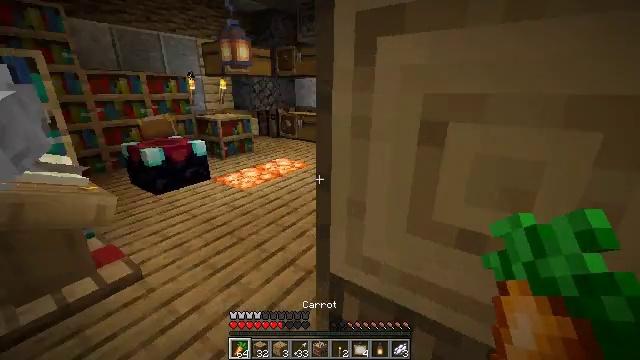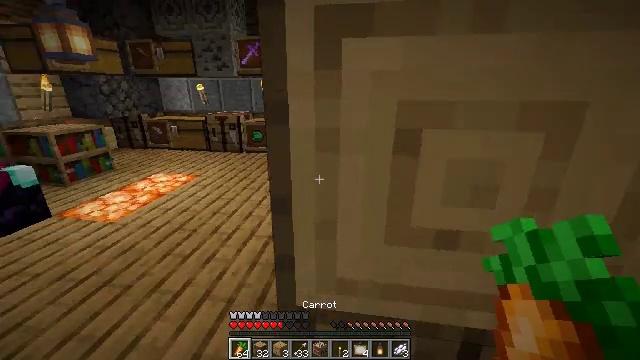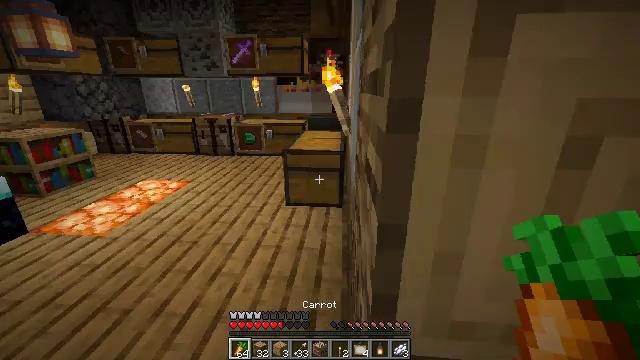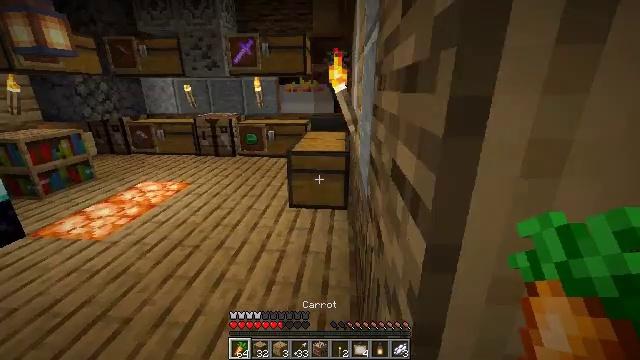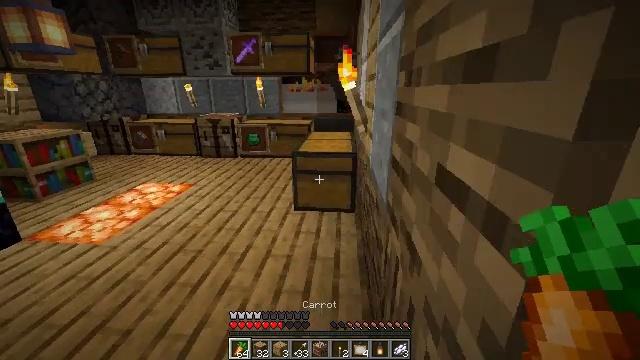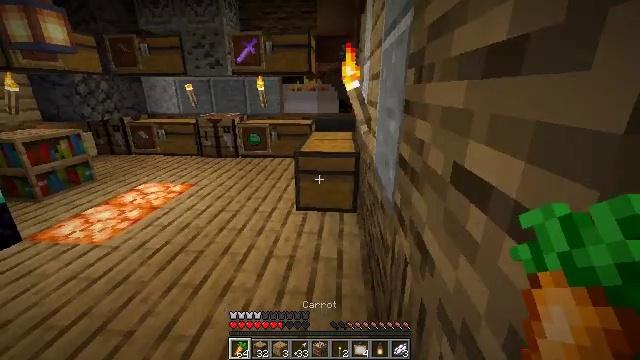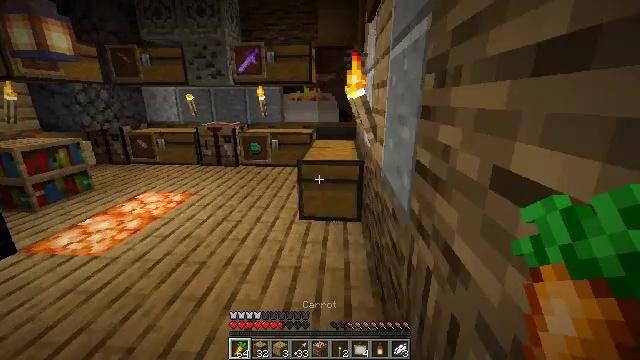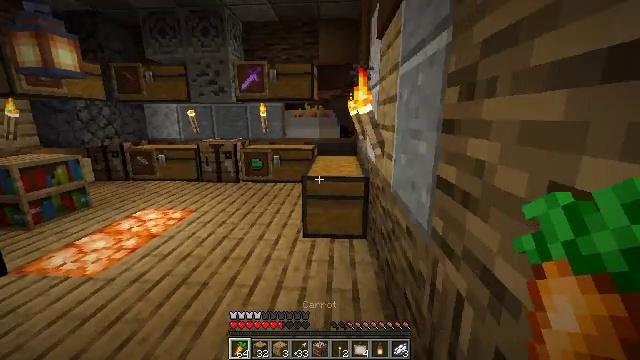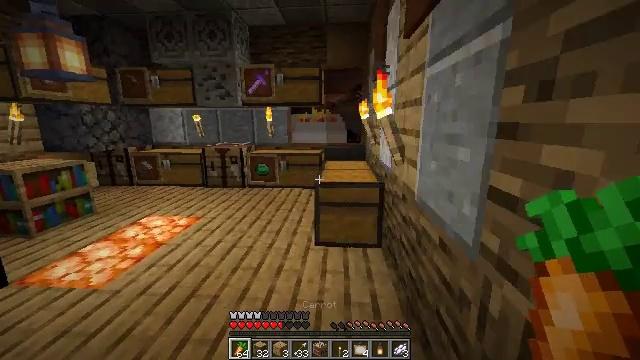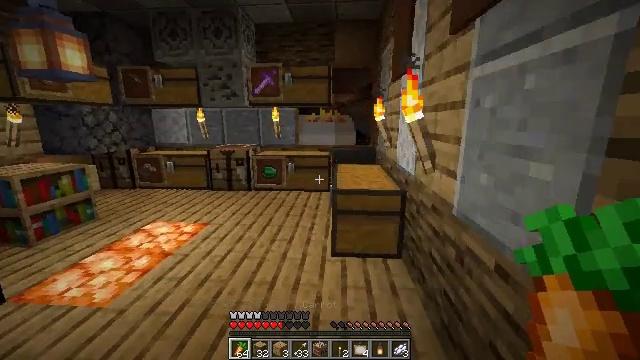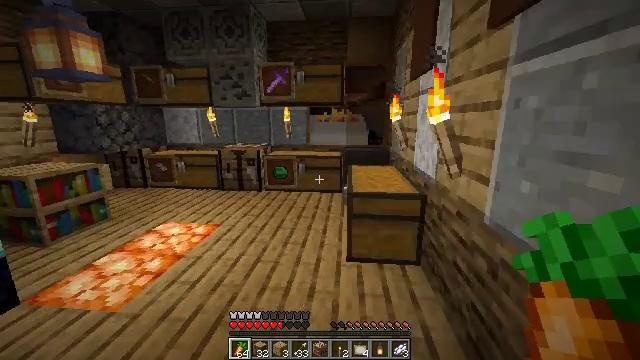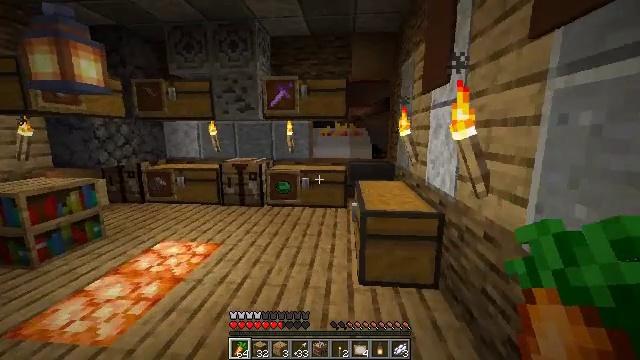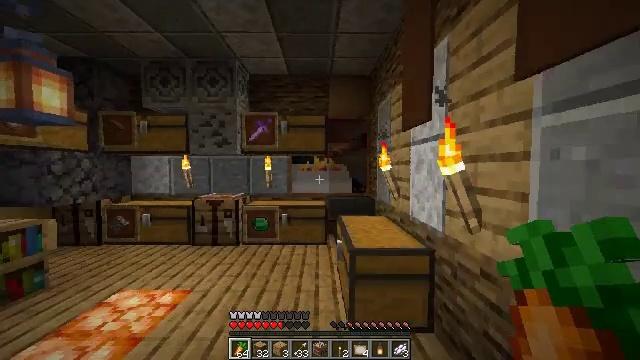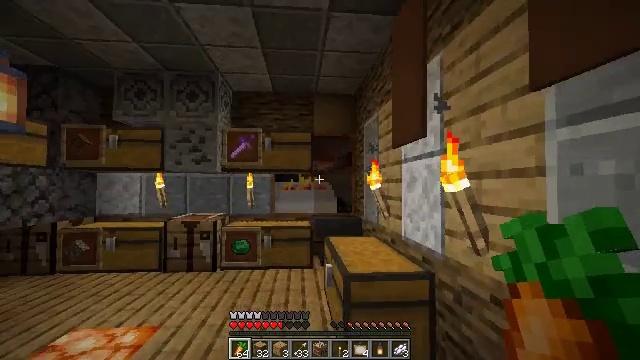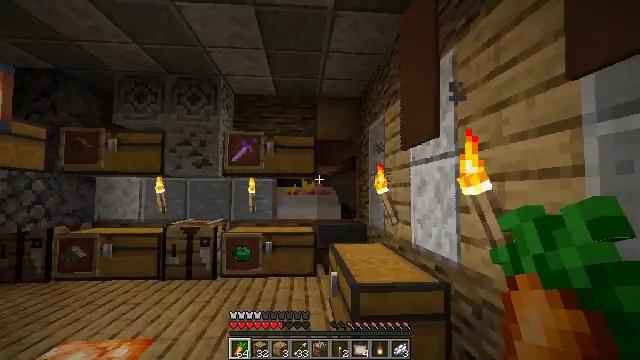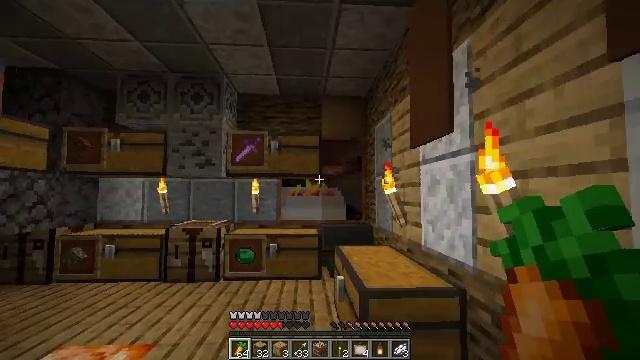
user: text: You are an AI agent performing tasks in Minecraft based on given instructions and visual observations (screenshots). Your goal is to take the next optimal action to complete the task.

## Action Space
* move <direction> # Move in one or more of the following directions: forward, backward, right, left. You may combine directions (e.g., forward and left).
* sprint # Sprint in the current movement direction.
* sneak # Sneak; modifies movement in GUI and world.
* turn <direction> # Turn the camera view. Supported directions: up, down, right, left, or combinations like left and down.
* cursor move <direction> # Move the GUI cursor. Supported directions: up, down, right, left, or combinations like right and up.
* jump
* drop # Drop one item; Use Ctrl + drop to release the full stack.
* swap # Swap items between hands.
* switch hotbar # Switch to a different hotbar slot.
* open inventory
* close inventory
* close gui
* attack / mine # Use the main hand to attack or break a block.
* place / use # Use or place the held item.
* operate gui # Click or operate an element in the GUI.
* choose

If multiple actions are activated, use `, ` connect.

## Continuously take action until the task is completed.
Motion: motion action
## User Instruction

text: Collect the mined lodestone block.
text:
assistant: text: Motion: move forward and move left, turn right
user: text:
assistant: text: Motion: move forward and move left, turn right
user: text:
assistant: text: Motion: move forward
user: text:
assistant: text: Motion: move forward
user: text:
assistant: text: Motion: move forward
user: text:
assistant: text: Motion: move forward and move left, turn up
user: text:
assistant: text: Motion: move forward and move left, turn up
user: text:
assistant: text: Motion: move forward and move left, turn up
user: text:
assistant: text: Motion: move forward and move left
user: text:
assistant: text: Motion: move forward and move left, turn left
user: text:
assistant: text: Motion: move forward and move left, turn up
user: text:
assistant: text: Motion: move forward and move left, turn right and up
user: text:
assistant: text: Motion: move forward, turn right and up
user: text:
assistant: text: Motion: move forward, turn up
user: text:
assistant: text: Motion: move forward
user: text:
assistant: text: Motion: move forward, turn left
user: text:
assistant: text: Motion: move forward
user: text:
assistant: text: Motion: move forward and move left
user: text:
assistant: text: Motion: move forward and move left
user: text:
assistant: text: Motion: move forward and move left
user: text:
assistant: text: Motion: move forward and move left
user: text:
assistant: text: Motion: move forward
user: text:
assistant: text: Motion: move forward, use / place
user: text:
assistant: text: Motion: move forward, use / place
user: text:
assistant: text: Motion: move forward, use / place
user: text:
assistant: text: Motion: move forward
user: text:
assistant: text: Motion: no_op
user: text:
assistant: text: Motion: no_op
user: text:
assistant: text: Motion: no_op
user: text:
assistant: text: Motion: no_op